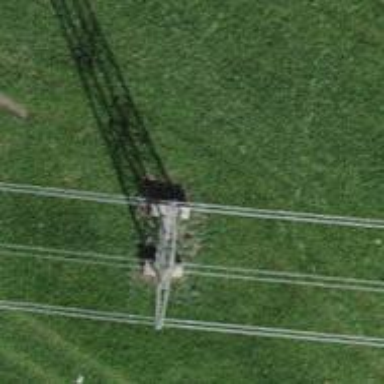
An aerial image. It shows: Lattice structure tower used for power transmission.